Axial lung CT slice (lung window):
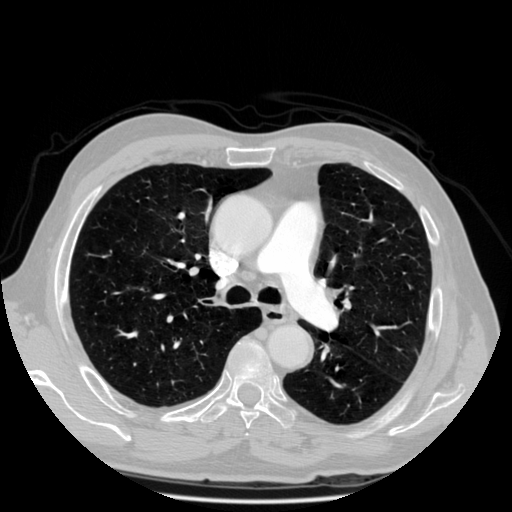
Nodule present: no